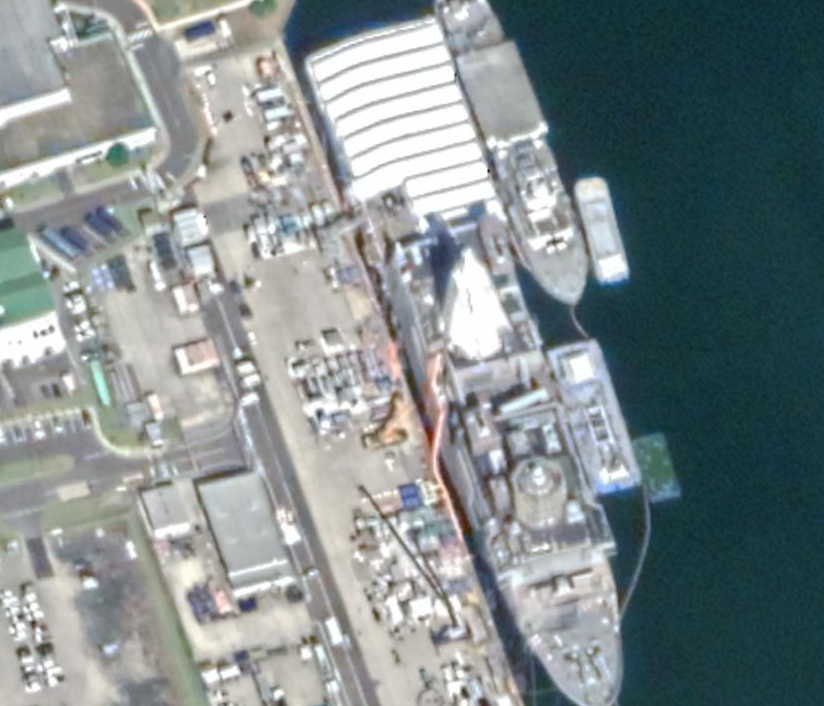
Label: combat